Chest X-ray. View position: PA
Patient age: 23
Patient sex: M
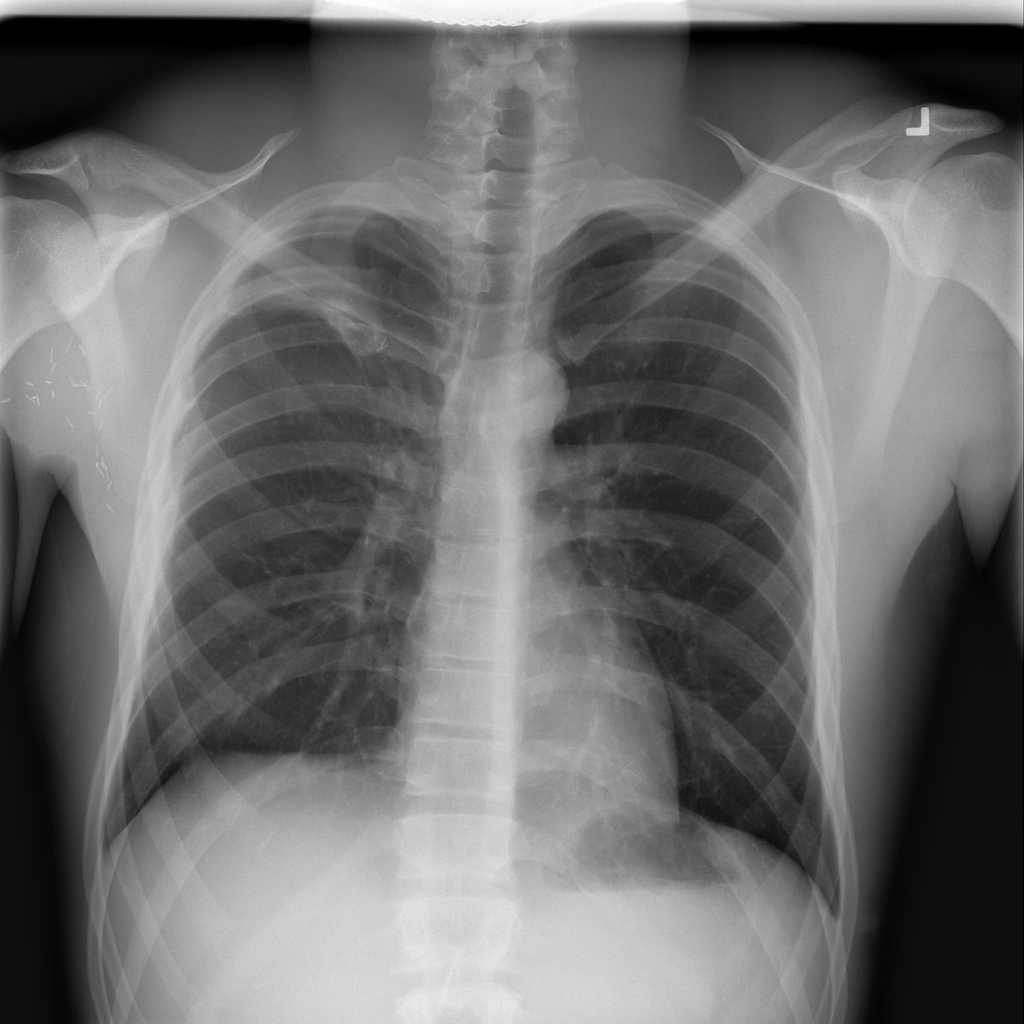
Finding: Pneumothorax